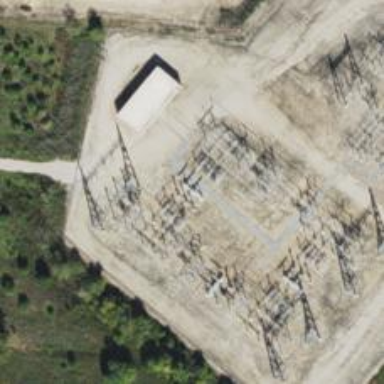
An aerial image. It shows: Switch for power supply.